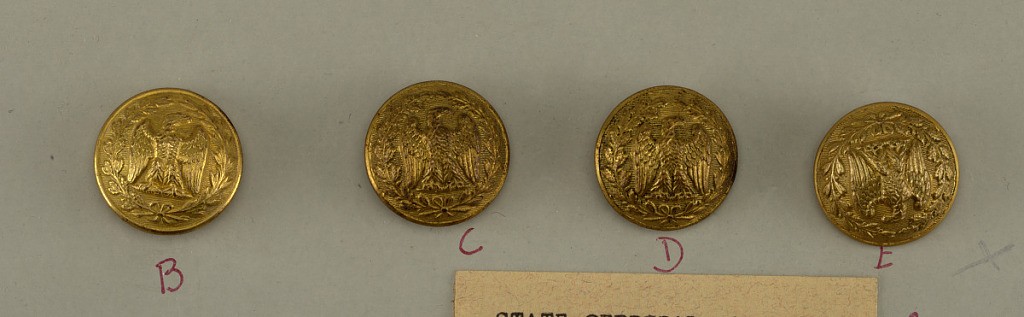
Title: Button
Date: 1853–70
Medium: Brass, gilt
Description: Eagle with head to right, wings spread, resting on a bar. Wreath of two branches tied with ribbon. Lined background.

Components -b/-e on card J